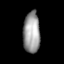
Tissue: lung
Cell type: Endothelial cells
Senescence score: 0.5628
Nuclear area (px): 680
Mean DAPI intensity: 155.426